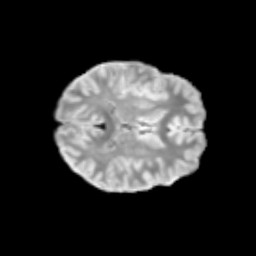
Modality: T2w
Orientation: axial
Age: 12
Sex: female
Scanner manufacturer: siemens
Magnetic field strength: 3 T
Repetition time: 3.8 s
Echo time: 0.07 s